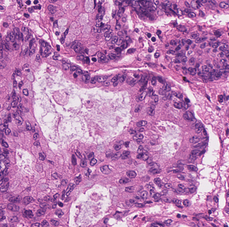
Tumor epithelial tissue: yes
Tumor-associated stroma tissue: yes
Normal tissue: no